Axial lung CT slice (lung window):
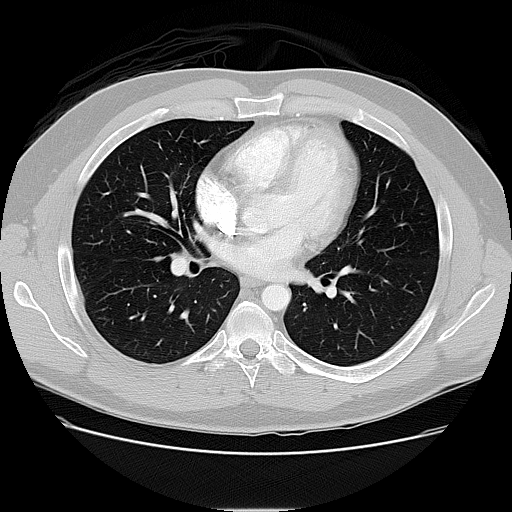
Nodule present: yes
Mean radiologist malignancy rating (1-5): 2